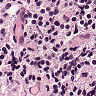
Metastatic tissue present: no